Interaction volume radius: 5 \u00c5
Interaction volume height: 35 \u00c5
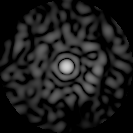
Disorder parameter: 0.8491